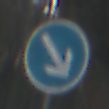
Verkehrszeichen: VorgeschriebeneVorbeifahrtRechts
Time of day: SunriseSunset
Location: Outdoor (Nature)
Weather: Clear
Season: Winter
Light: Natural